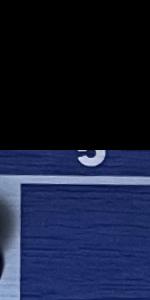
Label: Empty